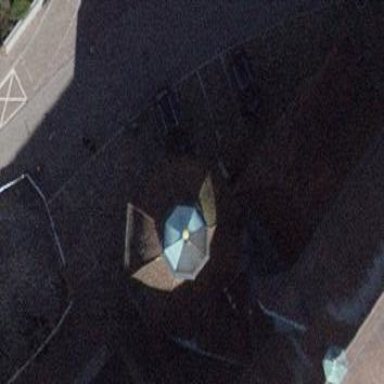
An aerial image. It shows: Building with onion-shaped roof.